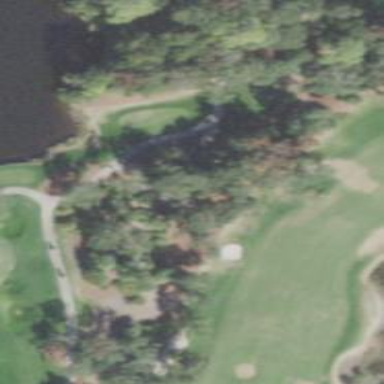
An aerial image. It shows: Service road used as golf cart path.